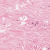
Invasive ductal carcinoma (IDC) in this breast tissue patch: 0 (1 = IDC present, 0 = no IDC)